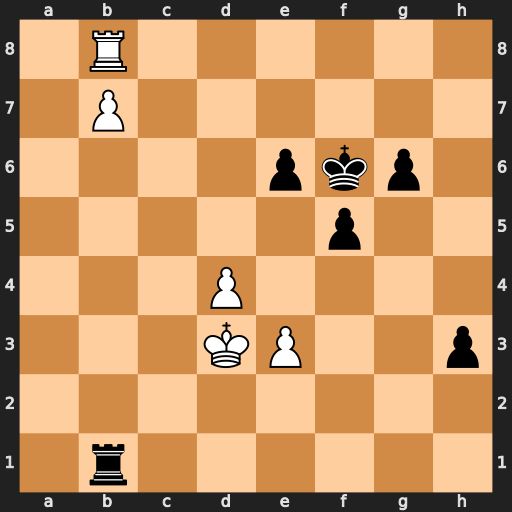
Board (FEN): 1R6/1P6/4pkp1/5p2/3P4/3KP2p/8/1r6
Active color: w
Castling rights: -
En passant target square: -
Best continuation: Rf8+ Ke7 b8=Q Rxb8 Rxb8